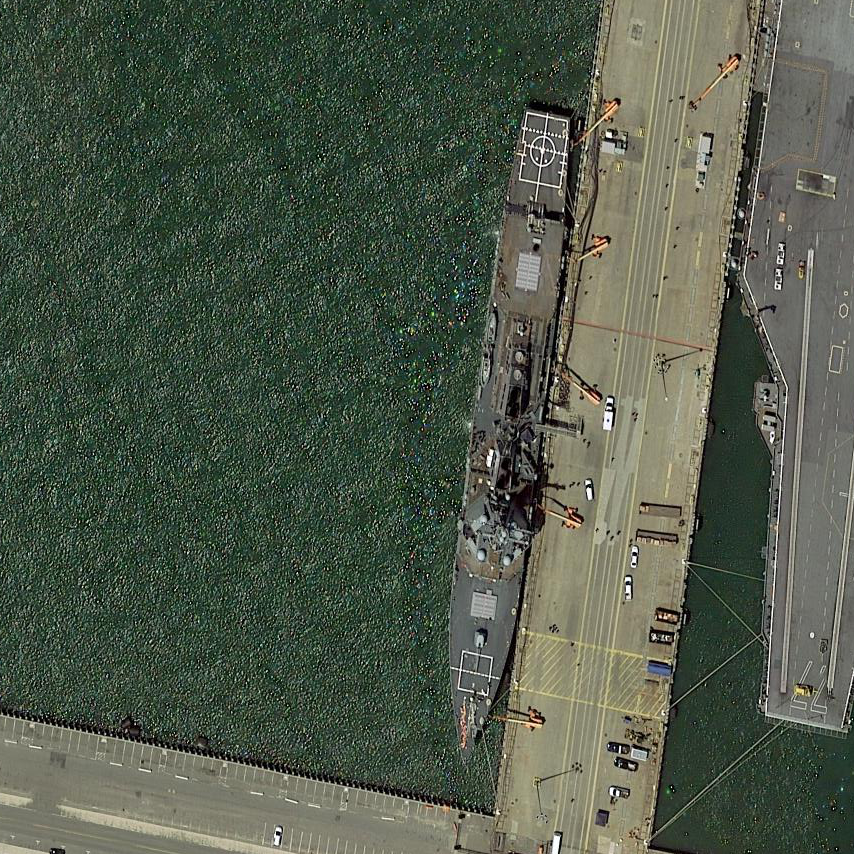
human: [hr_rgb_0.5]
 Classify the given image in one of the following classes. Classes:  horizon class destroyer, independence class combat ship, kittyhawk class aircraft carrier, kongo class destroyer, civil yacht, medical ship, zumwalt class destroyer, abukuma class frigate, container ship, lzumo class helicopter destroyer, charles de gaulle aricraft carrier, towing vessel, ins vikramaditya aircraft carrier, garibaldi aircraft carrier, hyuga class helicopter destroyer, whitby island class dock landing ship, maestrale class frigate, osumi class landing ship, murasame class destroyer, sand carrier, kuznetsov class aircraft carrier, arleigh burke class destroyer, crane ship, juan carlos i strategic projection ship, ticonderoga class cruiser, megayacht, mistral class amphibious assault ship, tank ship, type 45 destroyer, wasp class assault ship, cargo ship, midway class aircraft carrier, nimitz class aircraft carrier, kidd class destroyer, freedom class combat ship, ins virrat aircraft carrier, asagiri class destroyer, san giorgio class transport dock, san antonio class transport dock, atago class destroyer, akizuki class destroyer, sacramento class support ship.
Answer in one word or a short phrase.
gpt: Arleigh Burke class destroyer